Field crop: maize
Growth stage: 2
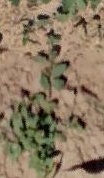
Species: convolvulus